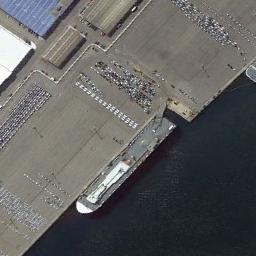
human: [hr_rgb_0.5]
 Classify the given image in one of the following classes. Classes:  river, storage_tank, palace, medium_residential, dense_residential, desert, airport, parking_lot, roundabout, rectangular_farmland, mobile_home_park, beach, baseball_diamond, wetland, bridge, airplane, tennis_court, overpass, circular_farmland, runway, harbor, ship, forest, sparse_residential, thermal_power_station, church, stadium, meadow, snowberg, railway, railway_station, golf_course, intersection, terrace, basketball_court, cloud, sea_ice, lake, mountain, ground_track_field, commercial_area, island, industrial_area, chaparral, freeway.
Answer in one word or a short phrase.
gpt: ship